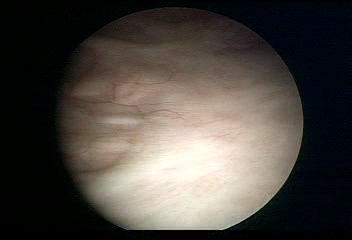
Modality: WLC
Class: Normal mucosa
Bladder cancer association: No